Question: I tried what this said: <URL>
'''
display: inline;
'''
and didn't work!

'''
*{
margin:0;
padding:0;
}
ul{
list-style:none;
}
#bottom_header{
background:#0F1923;
border-bottom:5px solid #0F67A1;
font-size:.95em;
font-weight:700;
height:31px;
padding:0 0 0 10px;
/*min-width:800px;*/
}
#bottom_header ul li{
font-size:.95em;
margin:0 0 0 6px;
padding:8px;
float:left;
display:inline;
}
#bottom_header ul li.active{
background:transparent url(./tab_left.png) no-repeat top left;
font-size:1.05em;
margin:-4px 0 auto 5px;
padding:0;
position:relative;
}
#bottom_header ul li.active a{
background:transparent url(./tab_right.png) no-repeat top right;
display:block;
margin:0 0 0 6px;
padding:10px 15px 10px 10px;
}
#bottom_header ul li.active,#bottom_header ul li.active a,#bottom_header ul li a:hover{
color:#fff;
text-decoration:none;
}
#bottom_header ul li,#bottom_header ul li a{
color:#aeaeae;
text-decoration:none;
}
'''
'''
<div id="bottom_header">
<ul>
<li><a href="#">Home</a></li>
<li><a href="#">Forums</a></li>
<li><a href="#">Something</a></li>
<li><a href="#">Lorem Ipsum</a></li>
<li class="left active"><a href="#">Active</a></li>
<li><a href="#">Another</a></li>
</ul>
</div>
'''
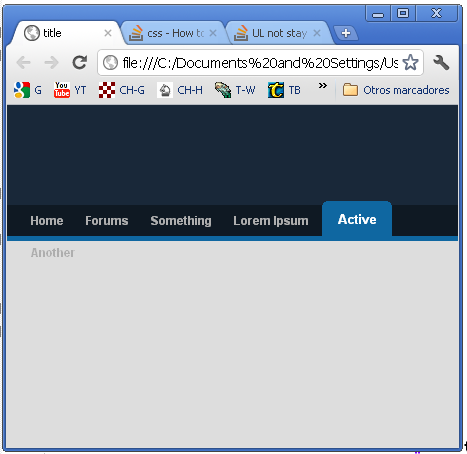
Answer: You could just 'float' all the 'li's the to the left.
Actually, you are doing that.
Just set a 'width' on the '<div id="bottom_header">' so that it doesn't wrap.
For example:
'''
#bottom_header{
background:#0F1923;
border-bottom:5px solid #0F67A1;
font-size:.95em;
font-weight:700;
height:31px;
padding:0 0 0 10px;
width:800px; /* ADD A WIDTH */
}
'''
Example: <URL>
As per your comment below:
> edit: I set 100% width and didn't fix that (also it created an
annoying horizontal line at all times on the whole page)
Remove the 'width' from the 'div' and add it to the 'ul'. Give the 'ul' an 'overflow:hidden;' too.
'''
ul{
list-style:none;
overflow:hidden;
width:500px;
}
#bottom_header{
background:#0F1923;
border-bottom:5px solid #0F67A1;
font-size:.95em;
font-weight:700;
height:31px;
padding:0 0 0 10px;
}
'''
Updated Example: <URL>